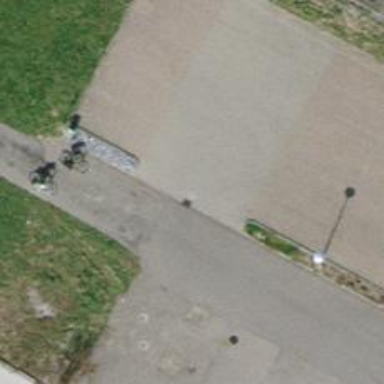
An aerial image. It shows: Parking aisle with paving stones.